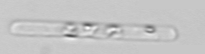
Label: Dactyliosolen_fragilissimus